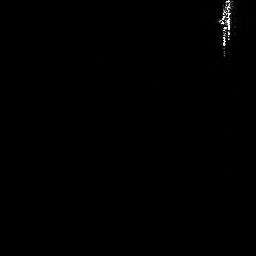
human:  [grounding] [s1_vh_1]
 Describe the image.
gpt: In the satellite image, there is  <ref>1 medium ship </ref> <box>[[84, 0, 89, 21, 0]]</box> located at top right.